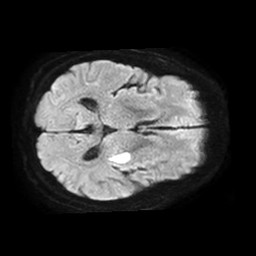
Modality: TRACE
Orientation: axial
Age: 62
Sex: male
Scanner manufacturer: philips
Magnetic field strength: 1.5 T
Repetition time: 3.506 s
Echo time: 0.07078 s